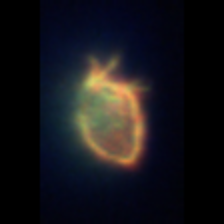
Taxon: Ciliates
Group: Other